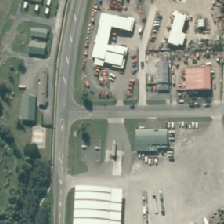
Land cover: urban_build_up